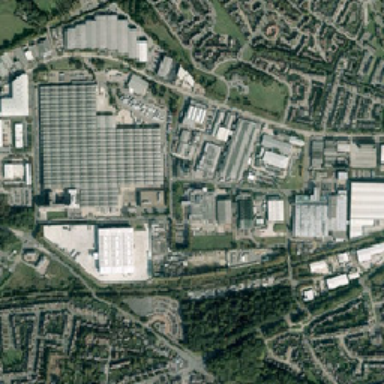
Many buildings are built around the factory .